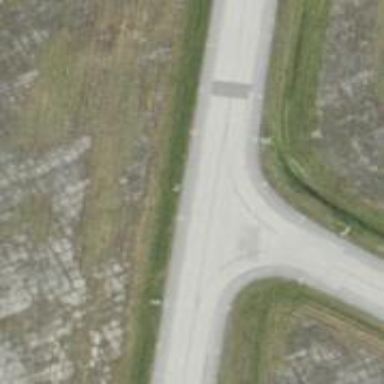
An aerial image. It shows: Image of taxiway at airport.